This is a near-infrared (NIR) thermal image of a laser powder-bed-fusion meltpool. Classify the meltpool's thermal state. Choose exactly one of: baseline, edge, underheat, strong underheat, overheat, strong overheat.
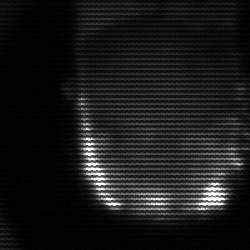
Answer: baseline